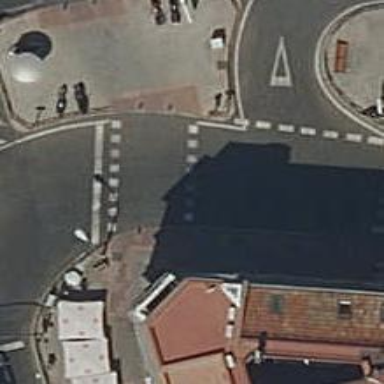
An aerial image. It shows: Zebra crossing with traffic signals. The crossing is marked by traffic lights.